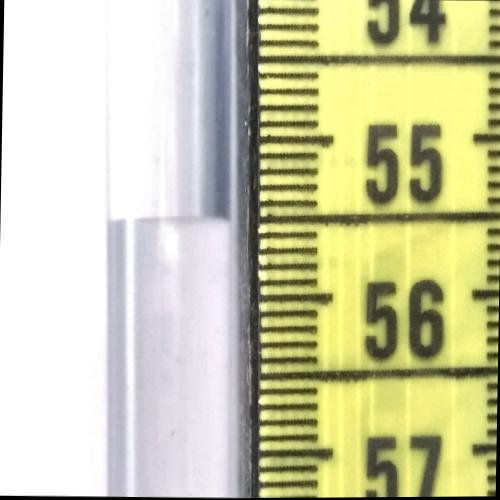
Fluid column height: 55.5 cm